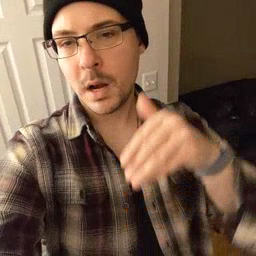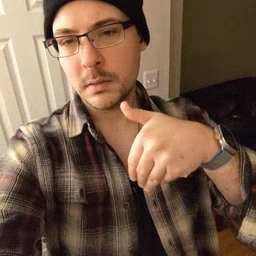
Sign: night